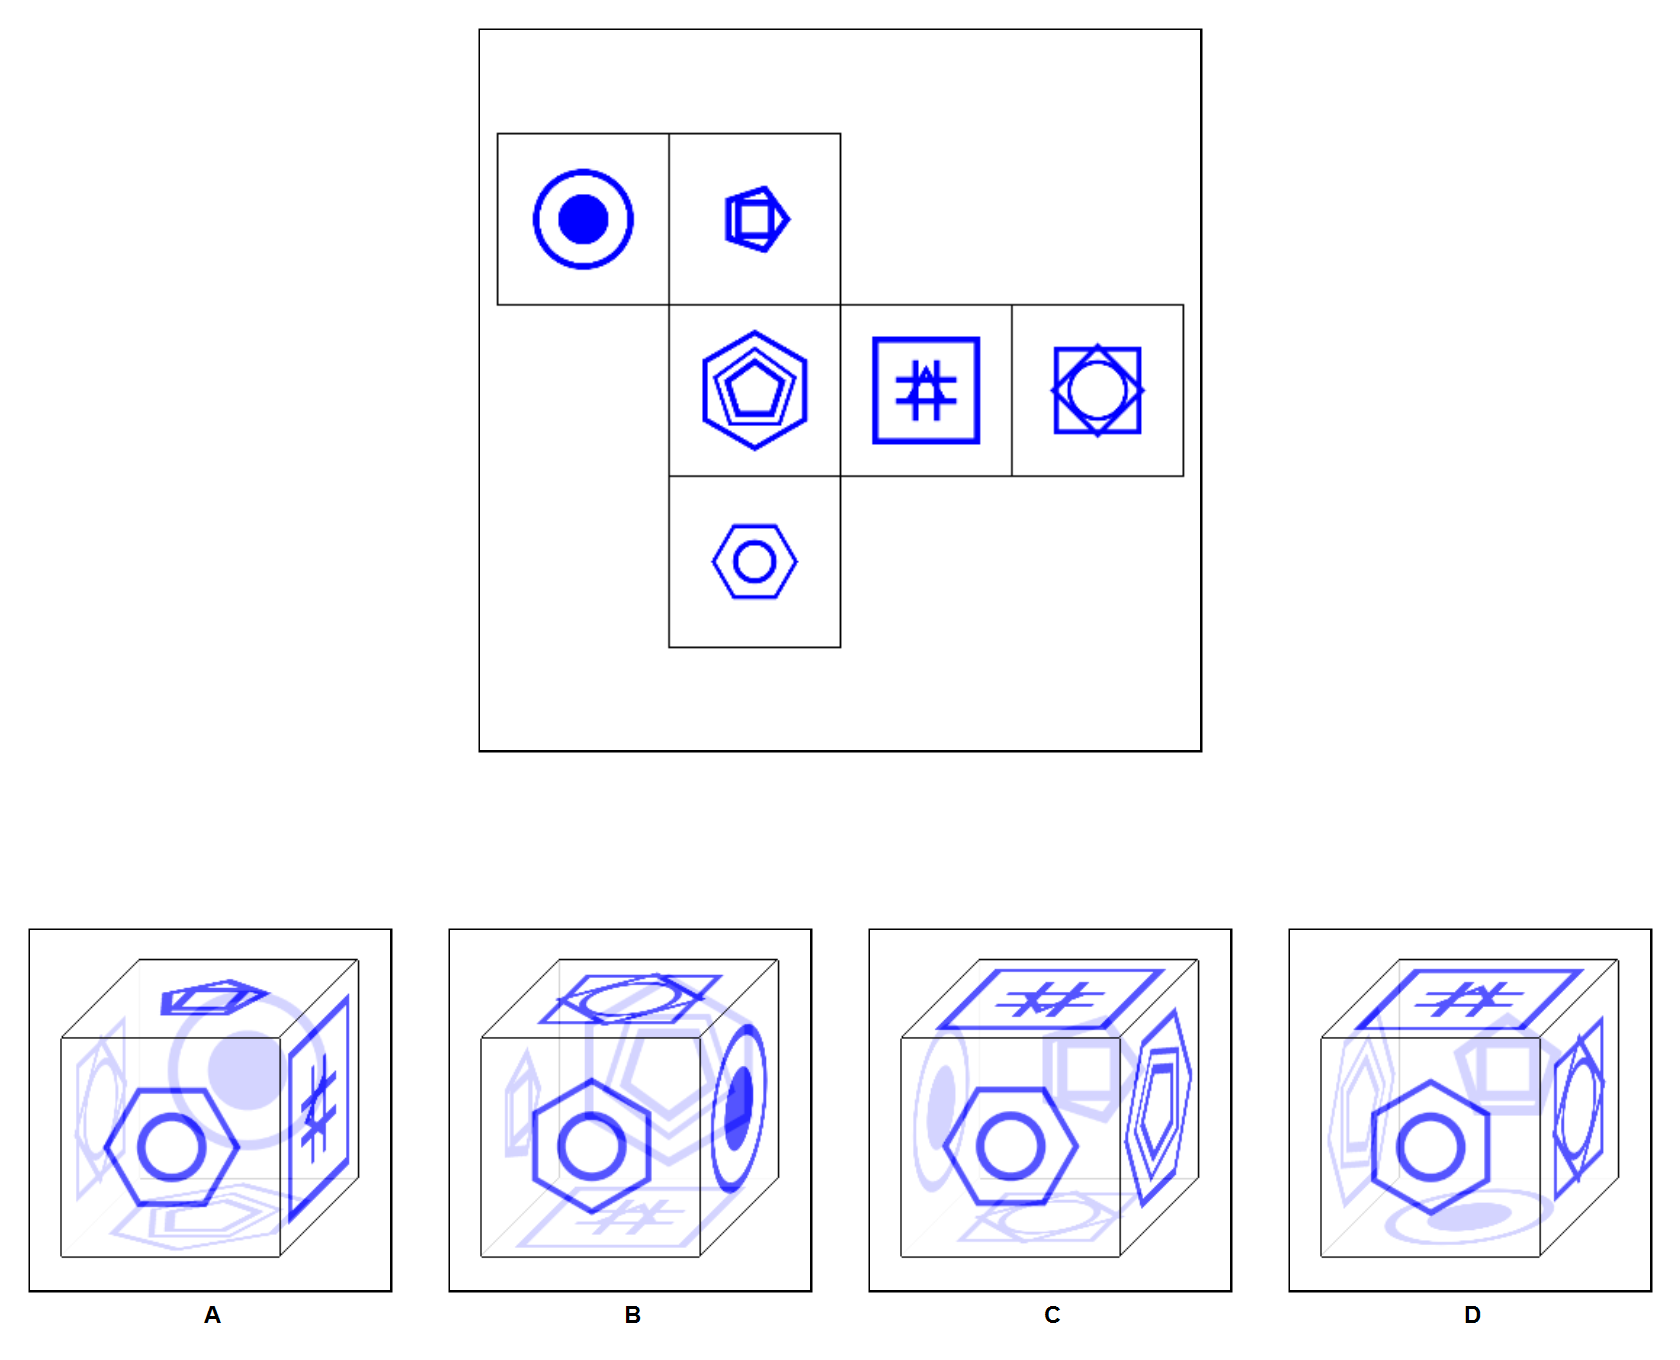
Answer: D